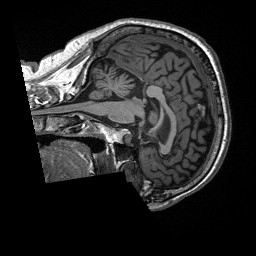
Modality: T1w
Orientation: sagittal
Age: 69
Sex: male
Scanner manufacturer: siemens
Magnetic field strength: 3 T
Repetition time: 2.4 s
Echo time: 0.00226 s